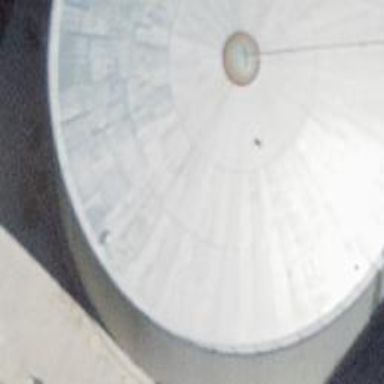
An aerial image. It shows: Storage tank with man-made structure.